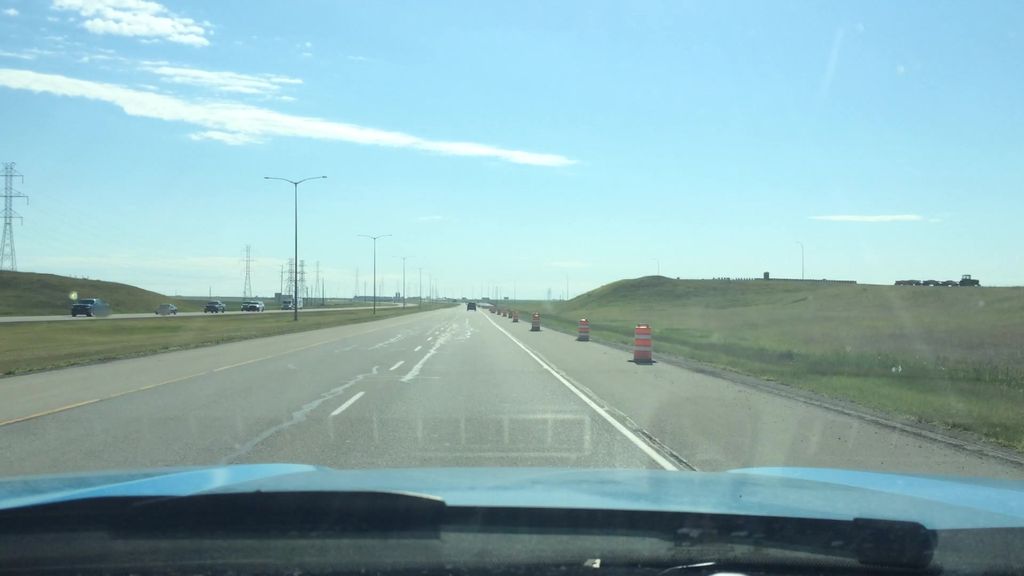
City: calgary